Question: I have a search filter box in a collapsable component in bootstrap.
The markup is as follows:
'''
<div class="container">
<div class="col-xs-6">
<div class="panel-group" id="accordion" role="tablist" aria-multiselectable="true">
<div class="panel panel-default">
<div class="panel-heading panel-heading-pointer" role="tab" id="headingOne" data-toggle="collapse" href="#collapseOne" >
<h4 class="panel-title">
</h4>
Search Filters<span style="padding-bottom:10px"><i class="fa fa-arrow-circle-down fa-2x floatRight"></i></span>
</div>
<div id="collapseOne" class="panel-collapse collapse" role="tabpanel" aria-labelledby="headingOne">
<div class="panel-body">
Anim pariatur cliche reprehenderit, enim eiusmod high life accusamus terry richardson ad squid. 3 wolf moon officia aute, non cupidatat skateboard dolor brunch. Food truck quinoa nesciunt laborum eiusmod. Brunch 3 wolf moon tempor, sunt aliqua put a bird on it squid single-origin coffee nulla assumenda shoreditch et. Nihil anim keffiyeh helvetica, craft beer labore wes anderson cred nesciunt sapiente ea proident. Ad vegan excepteur butcher vice lomo. Leggings occaecat craft beer farm-to-table, raw denim aesthetic synth nesciunt you probably haven't heard of them accusamus labore sustainable VHS.
</div>
</div>
</div>
</div>
</div>
</div>
'''
The output of this looks like:

I would like the fa-arrow-circle-down icon to be sat in with equal spacing at the bottom and top of the header div - such that it is sat in the middle of the header - like the text. I have tried adding margins, spans, paddings, but nothing seems to shift up the position of the icon!
Please help!
The only custom style I have is the floatRight which is :
'''
.floatRight{
float:right;
}
'''
Many thanks!
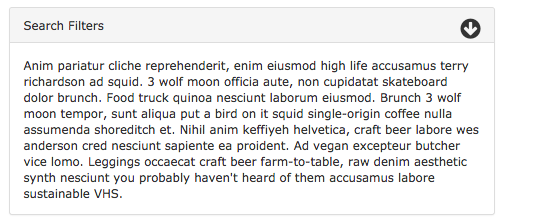
Answer: I've added a '.mycontainer' class to the containing 'div'. Then added 'span' around the text and also the icon. '.mycontainer' has 'display: table;' and 'span' has 'display:table-cell;'. This way you can then use 'vertical-align:middle;' on the 'span' elements.
:
'''
<div class="container">
<div class="col-xs-6">
<div class="panel-group" id="accordion" role="tablist" aria-multiselectable="true">
<div class="panel panel-default">
<div class="panel-heading panel-heading-pointer mycontainer" role="tab" id="headingOne" data-toggle="collapse" href="#collapseOne" >
<span class="text">Search Filters</span>
<span class="fa fa-arrow-circle-down fa-2x pull-right"></span>
</div>
<div id="collapseOne" class="panel-collapse collapse" role="tabpanel" aria-labelledby="headingOne">
<div class="panel-body">
Anim pariatur cliche reprehenderit, enim eiusmod high life accusamus terry richardson ad squid. 3 wolf moon officia aute, non cupidatat skateboard dolor brunch. Food truck quinoa nesciunt laborum eiusmod. Brunch 3 wolf moon tempor, sunt aliqua put a bird on it squid single-origin coffee nulla assumenda shoreditch et. Nihil anim keffiyeh helvetica, craft beer labore wes anderson cred nesciunt sapiente ea proident. Ad vegan excepteur butcher vice lomo. Leggings occaecat craft beer farm-to-table, raw denim aesthetic synth nesciunt you probably haven't heard of them accusamus labore sustainable VHS.
</div>
</div>
</div>
</div>
</div>
</div>
'''
:
'''
.mycontainer {
display:table;
width:100%;
}
.mycontainer span {
display: table-cell;
vertical-align: middle;
}
'''
See <URL>.